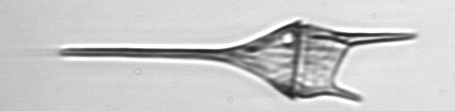
Label: Tripos_lineatus